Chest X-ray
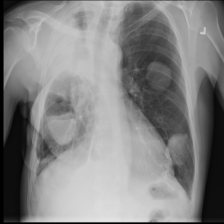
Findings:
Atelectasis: negative
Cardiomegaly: negative
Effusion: negative
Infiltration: negative
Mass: negative
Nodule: negative
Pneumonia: negative
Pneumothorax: negative
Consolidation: negative
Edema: negative
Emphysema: negative
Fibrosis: negative
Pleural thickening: negative
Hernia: negative